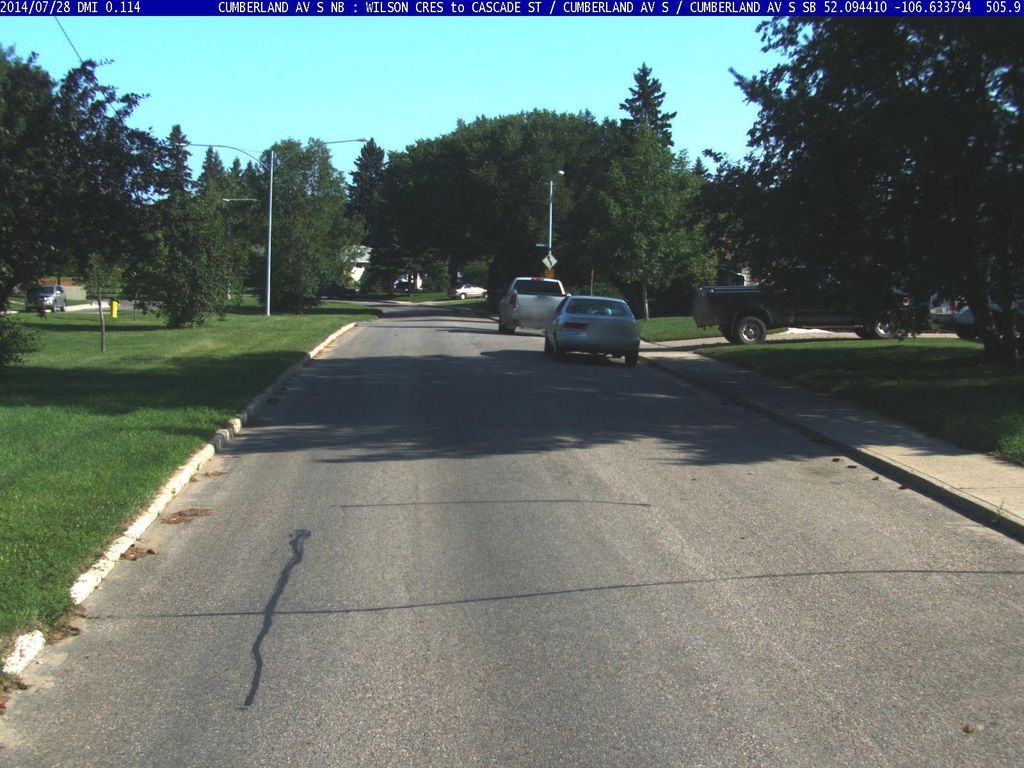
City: saskatoon